Question: I have two arraylist
'''
private final ArrayList children = new ArrayList();
private final ArrayList values = new ArrayList();
'''
I have a method which when called with a value(index number) should fill the arrayList taking values from the ArrayList starting at the given index i and filling it circularly.

'''
private void populateList(int i)
{
children.clear();
// A logic to add list in this form as shown in the above picture.
children.add(values.get(i));
children.add(values.get(i + 1));
...
}
'''
I need a logic that will copy the from the values arrayList to arrayList with best performance in a circular order from the given index.
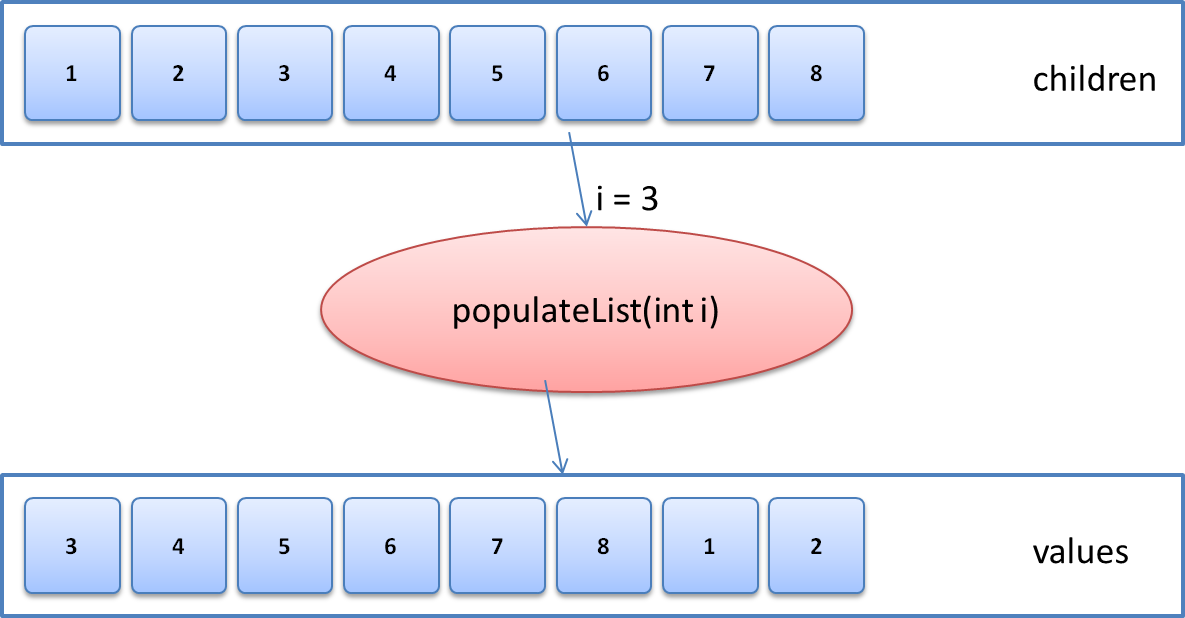
Answer: You can use a simple for loop. At each iteration you get the value at index 'i', then increment the index to get the next value.
You need a loop to iterate the correct number of times and the modulo operator to get each value from the 'values' list:
'''
private static void populateList(int i){
children.clear();
for(int p = 0; p < values.size(); p++){
children.add(values.get(i++%values.size()));
}
}
'''
---
Or you can fill the 'children' list with the values of the 'values' list. Then just call 'Collections.rotate' (note that indexes in a list are 0 base indexed):
'''
private void populateList(int i){
Collections.rotate(children, -i);
}
'''
Snippet of test:
'''
public class Test {
private final static ArrayList<Integer> values = new ArrayList<>(Arrays.asList(1,2,3,4,5,6,7,8));
private final static ArrayList<Integer> children = new ArrayList<>();
public static void main (String[] args){
populateList(2); //shift the elements in the list
System.out.println(children);
populateListUsingRotate(-2); //get back the original one
System.out.println(children);
}
private static void populateList(int i){
children.clear();
for(int p = 0; p < values.size(); p++){
children.add(values.get(i++%values.size()));
}
}
private static void populateListUsingRotate(int i){
Collections.rotate(children, -i);
}
}
'''
Output:
'''
[3, 4, 5, 6, 7, 8, 1, 2]
[1, 2, 3, 4, 5, 6, 7, 8]
'''